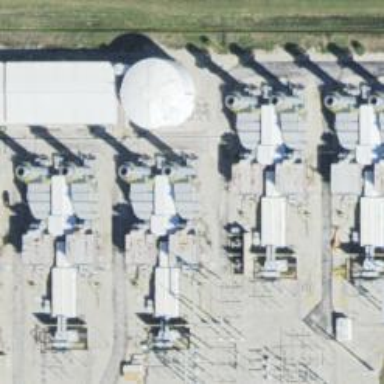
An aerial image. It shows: Gas turbine generator is in use.